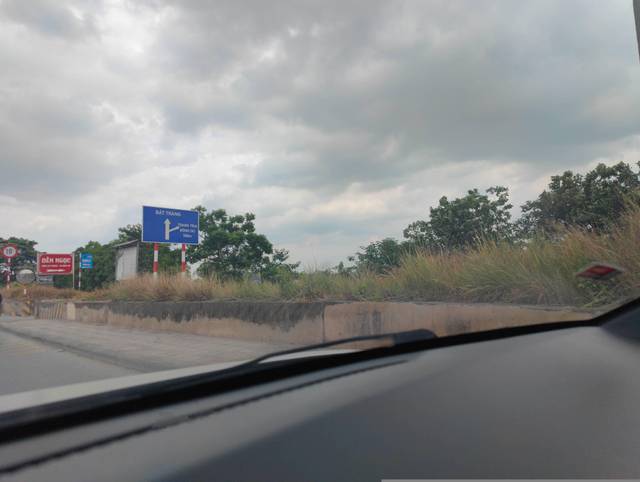
Region: Vietnam
Coordinates: 21.0, 105.911